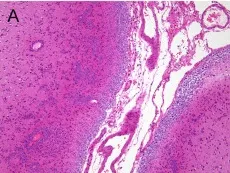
(A) Corpora amylacea accumulate in the subpial and the perivascular spaces in the superficial cerebral cortices (hematoxylin and eosin stain).
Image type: pathology (h&e)